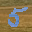
Label: 5